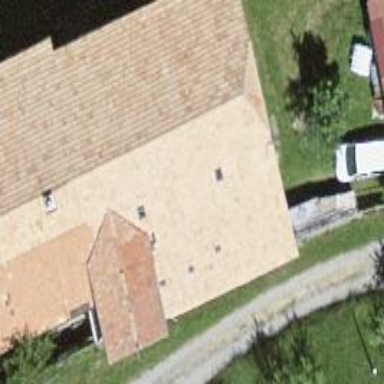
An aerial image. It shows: Farm building with half-hipped roof shape.